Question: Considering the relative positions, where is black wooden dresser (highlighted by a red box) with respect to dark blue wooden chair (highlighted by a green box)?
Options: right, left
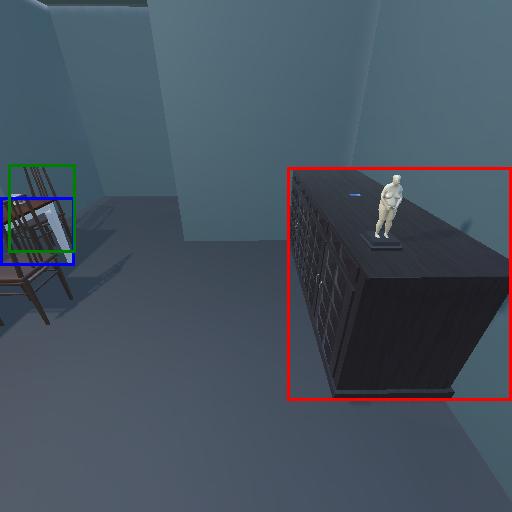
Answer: right